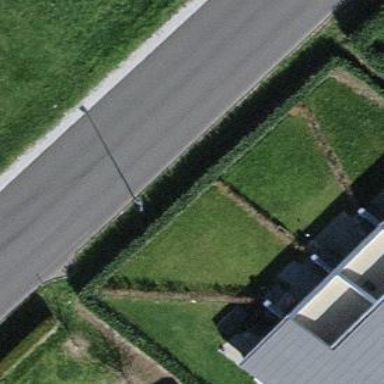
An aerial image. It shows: Residential garden.